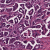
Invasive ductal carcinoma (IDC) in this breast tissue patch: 1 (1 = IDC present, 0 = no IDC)